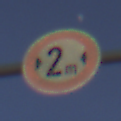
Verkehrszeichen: TatsaechlicheBreite2
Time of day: SunriseSunset
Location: Outdoor (Nature)
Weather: PartlyCloudy
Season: NotSpecified
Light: Natural